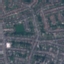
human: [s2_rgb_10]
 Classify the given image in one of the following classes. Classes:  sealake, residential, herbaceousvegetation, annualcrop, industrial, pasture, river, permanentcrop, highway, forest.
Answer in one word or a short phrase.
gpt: Residential